Question: So I want to do something very simple, which I can't figure out properly. I'm currently making a forum and where I normally have errors (the back end) it all works now, probably through the black magic I used ;D,
So now, the thing is: I want to show all my subcategories, so I'm using the following table:
'''
<div id="content_big">
<div class="content_top_oranje">
<p class="koptekst">
<?php echo 'Name';?>
</p>
<p style="float:left; margin-left:70%; margin-top:-30px; color:#fff; font-size:11px;font-family:Ubuntu;">
<?php echo 'Description';?>
</p>
</div>
<div class="content_mid">
<?php $kop='algemeen' ;
$query=$ db->conn->prepare("SELECT * FROM ht_forum_categorien WHERE kop = ?");
$query->bind_param('s', $kop);
$query->execute();
$result = $query->get_result();
while ($row = $result->fetch_assoc()) { ?>
<table style="width:100%;" border="1" cellspacing="0">
<tr>
<td>
<?php echo $row[ 'name']; ?>
</td>
<td style="margin-left:50px;">
<?php echo $row[ 'description]; ?>
</td>
</tr>
</table>
<?php
}
?>
</div>
</div>
'''
But when I use that, this is the output I get:

How is it possible that all of the rows won't vertically align? And how to solve it?
Thanks. (I'm sorry the screenshot is in dutch, but I can't change the values in the DB, since it isn't mine
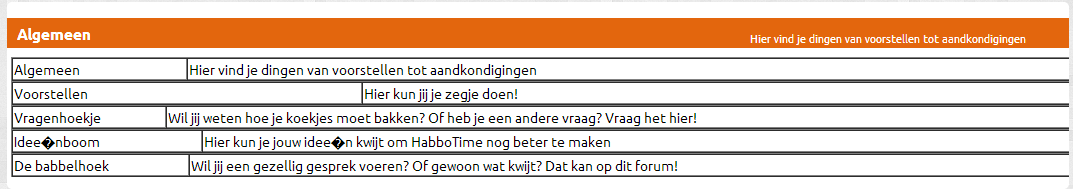
Answer: You have two fairly big problems in your code:
1. most importantly, and the problem you ran into: you're not generating a table. You're generating lots of tables. If you want one table, move your <table> and </table> tags outside of your loop and only generate <tr> with their content in your while loop.
2. a problem you didn't realise you had: the HTML you're using isn't faithful to the promise that your markup is semantic: that heading should be a heading element (h1, h2, h3, what have you), and as a table, really this shouldn't be divs and p and table at all, this should be a single table, with a heading row, styled as your heading, and then data rows.
So let's rewrite this to something that makes sense both from a PHP and from an HTML perspective:
'''
<?php
...query your data. Do this first...
$result = ...;
if($result isn't empty) {
?>
<table>
<?php
echo "<thead><th>$kop</th><th>$description</th></thead>";
?>
<tbody>
<?php
while ($row = $result->fetch_assoc()) {
$name = $row['name'];
$desc = $row['description'];
echo "<tr><td>$name</td><td>$desc</td></tr>
";
}
?>
</tbody>
</table>
<?php } ?>
'''
So don't do the querying inside the table, do it first, then if there are results to show, decide whether or not to write the table, generating the dynamic content in the tbody as table rows. And use CSS to style the 'thead' cells the way you need.
For that matter, don't use all those inline 'style="..."' bits. They're all identical, so you're just needlessly repeating static CSS. Use 'class="rowclass"' or whatever name you think is appropriate, and then in your stylesheet or '<style>' block, define
'''
.rowclass {
background-color: ...;
color: ...;
...
}
'''